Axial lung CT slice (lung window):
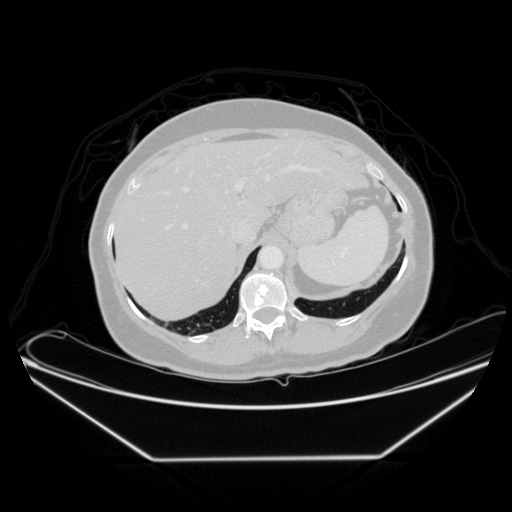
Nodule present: no